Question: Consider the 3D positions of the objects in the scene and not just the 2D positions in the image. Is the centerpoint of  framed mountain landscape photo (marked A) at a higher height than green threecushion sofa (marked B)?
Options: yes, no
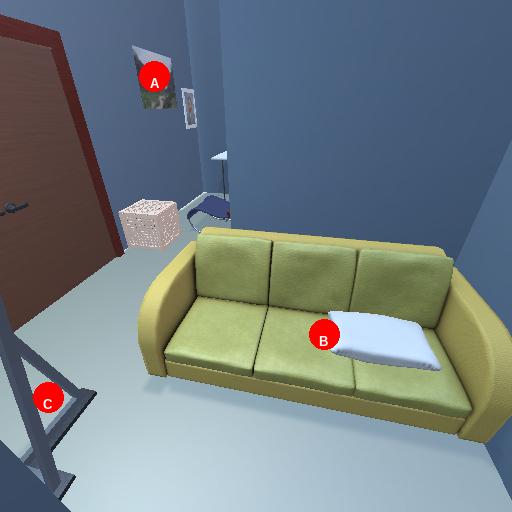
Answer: yes